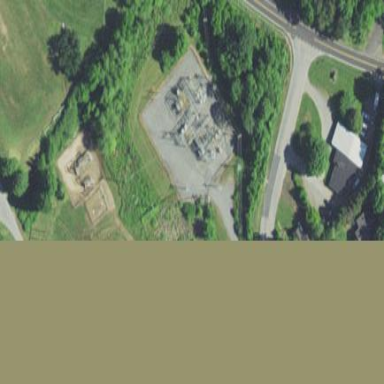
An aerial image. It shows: Distribution substation surrounded by fence.